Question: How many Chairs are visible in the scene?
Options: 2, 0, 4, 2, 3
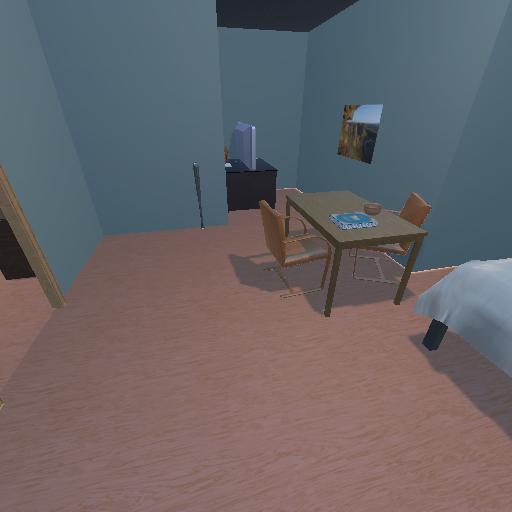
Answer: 2